Question: Which exam shown?
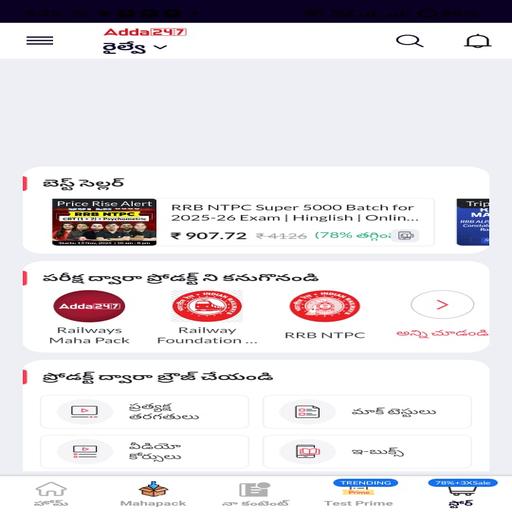
Answer: RRB NTPC